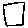
Label: square